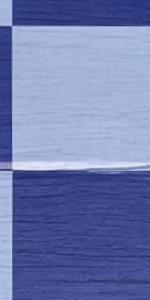
Label: Empty